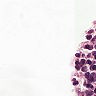
Metastatic tissue present: no